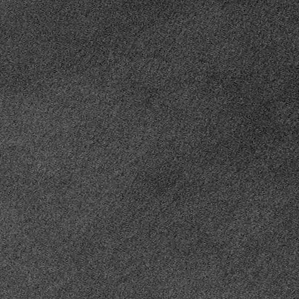
Label: frost